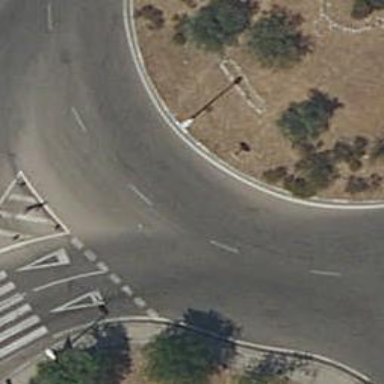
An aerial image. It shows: Tertiary road with asphalt surface leading to roundabout.